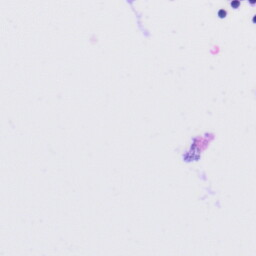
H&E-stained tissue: Tonsil